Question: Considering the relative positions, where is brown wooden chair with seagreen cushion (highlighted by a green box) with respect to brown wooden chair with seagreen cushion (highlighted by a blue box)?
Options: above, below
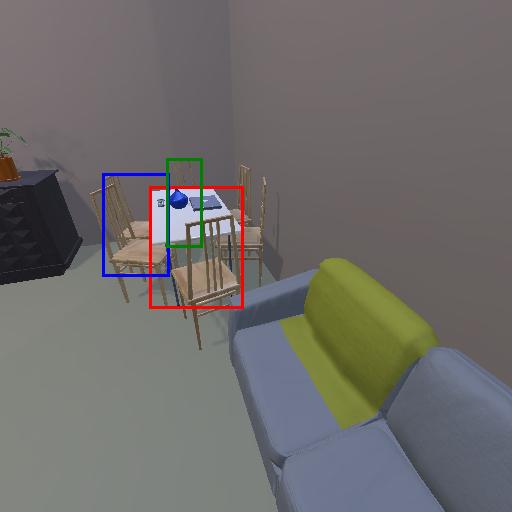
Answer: above